Field crop: maize
Growth stage: 2
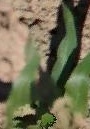
Species: maize